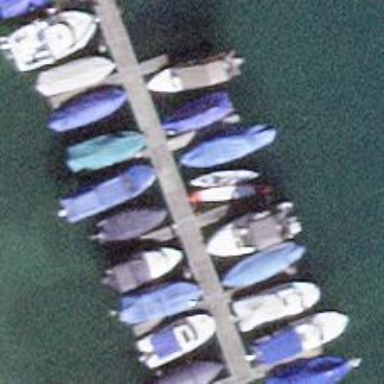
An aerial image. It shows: Man-made pier.